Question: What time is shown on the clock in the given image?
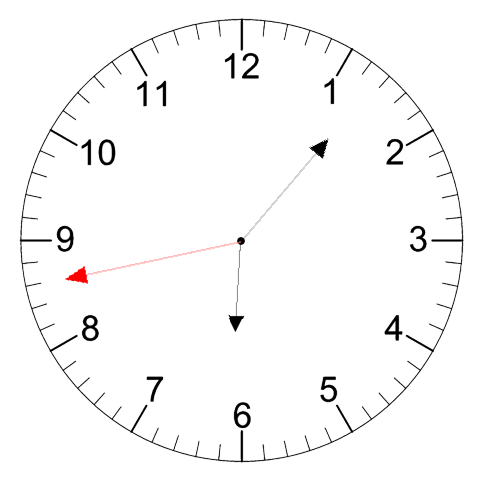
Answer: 06:06:43